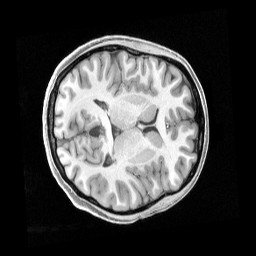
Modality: T1w
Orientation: axial
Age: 20
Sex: female
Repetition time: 2.4 s
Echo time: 0.00222 s